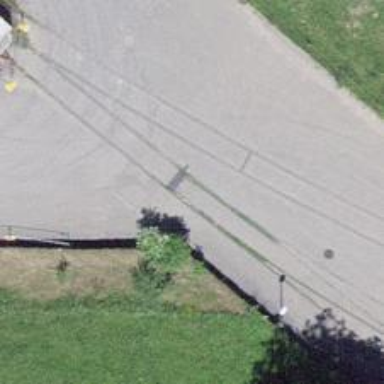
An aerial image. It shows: Railway switch.